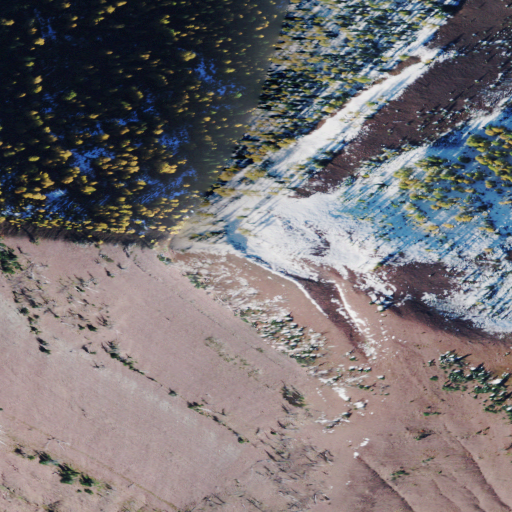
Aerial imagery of mountain in Montana named Shaw Mountain containing evergreen forest, grassland, barren land, and shrub